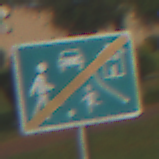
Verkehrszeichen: EndeVerkehrsberuhigterBereich
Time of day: SunriseSunset
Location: Outdoor (Suburban)
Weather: PartlyCloudy
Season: NotSpecified
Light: Natural